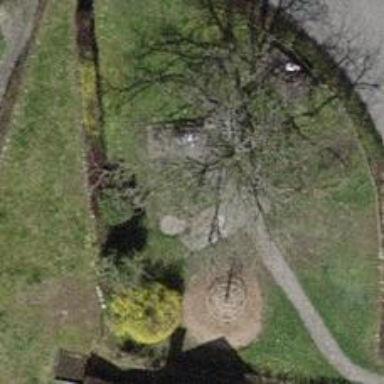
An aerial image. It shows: Bench for seating.